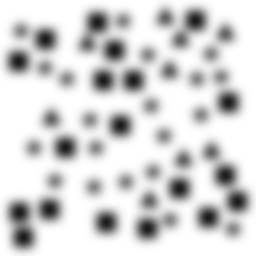
Squares: 19
Triangles: 9
Stars: 20
Total shapes: 48